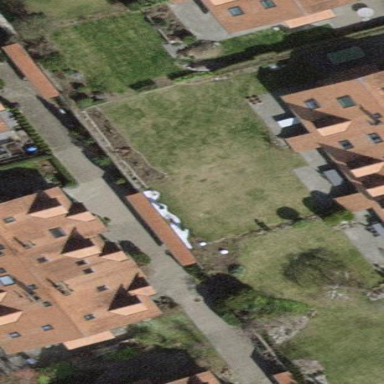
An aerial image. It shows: Residential garden.